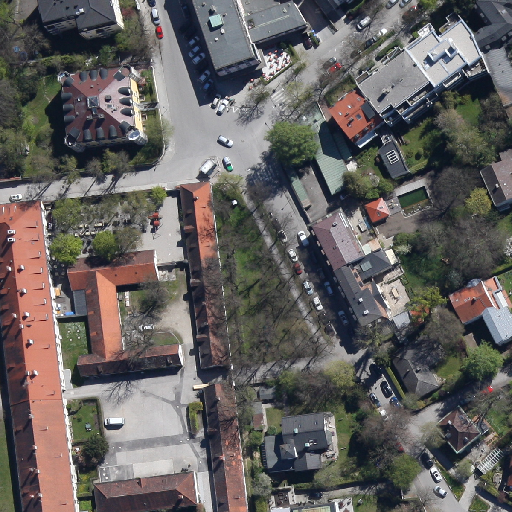
Referring expression: paved road